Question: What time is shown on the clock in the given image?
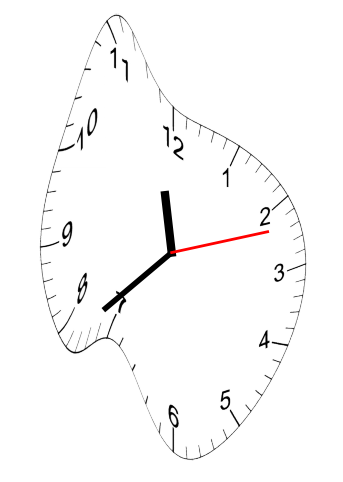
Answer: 11:38:12